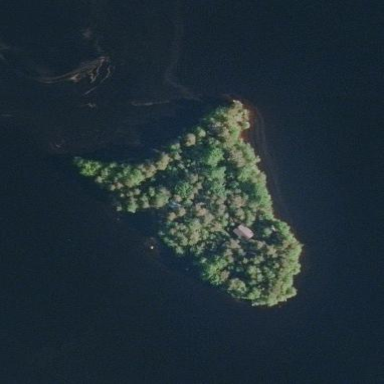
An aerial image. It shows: Island covered with dense forest.